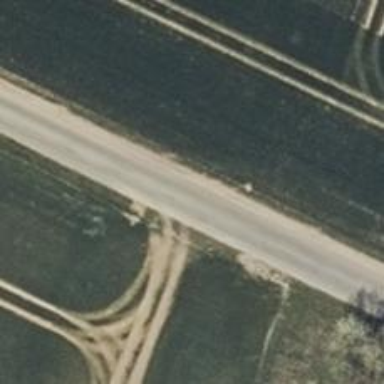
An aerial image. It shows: Tertiary road with asphalt surface.